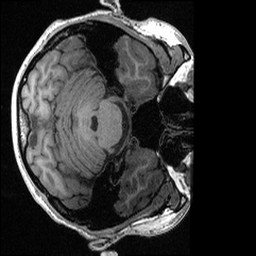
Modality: T1w
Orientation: axial
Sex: male
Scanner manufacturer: ge
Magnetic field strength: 3 T
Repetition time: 0.0064 s
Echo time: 0.00281 s